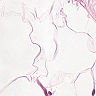
Metastatic tissue present: no